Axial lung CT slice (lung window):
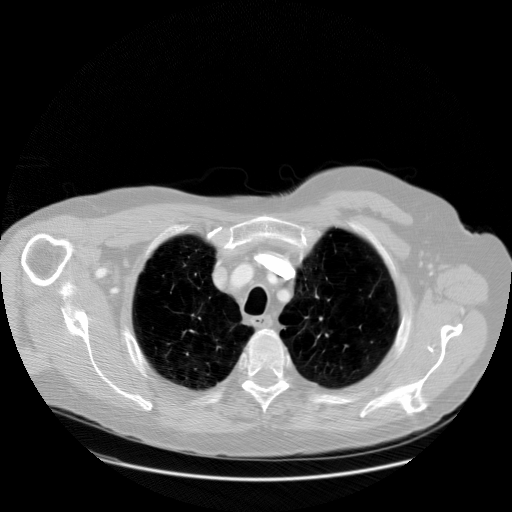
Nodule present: no